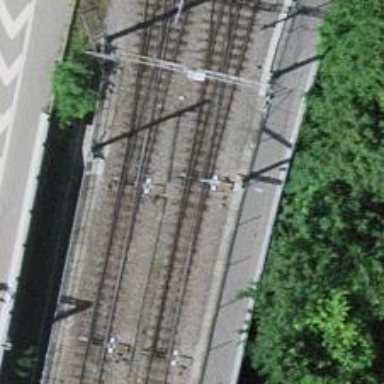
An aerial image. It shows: Narrow-gauge railway bridge with electrified contact line.